Interaction volume radius: 10 \u00c5
Interaction volume height: 25 \u00c5
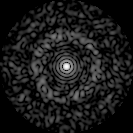
Disorder parameter: 0.8315